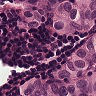
Metastatic tissue present: yes